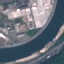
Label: River